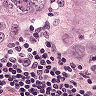
Metastatic tissue present: yes